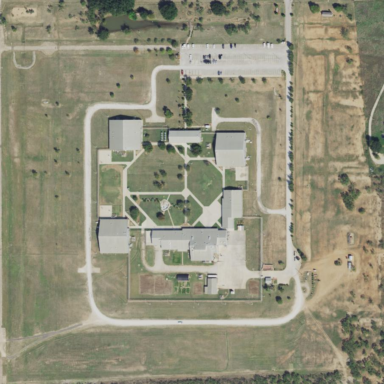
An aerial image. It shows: Prison.